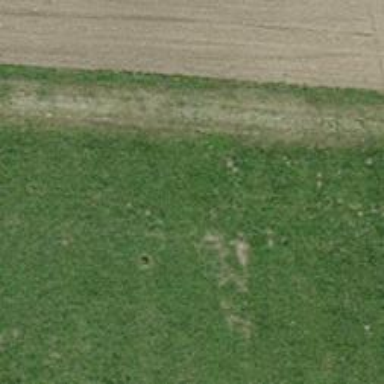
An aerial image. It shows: Grass track.